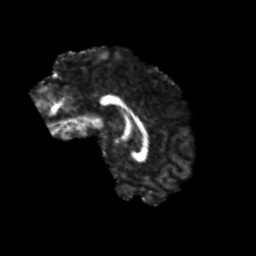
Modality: FA
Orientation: sagittal
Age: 21
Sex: female
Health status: healthy
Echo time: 0.074 s